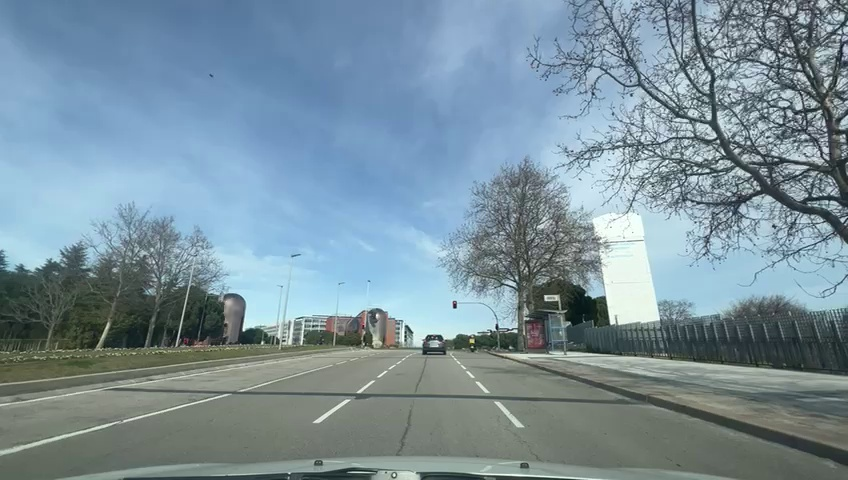
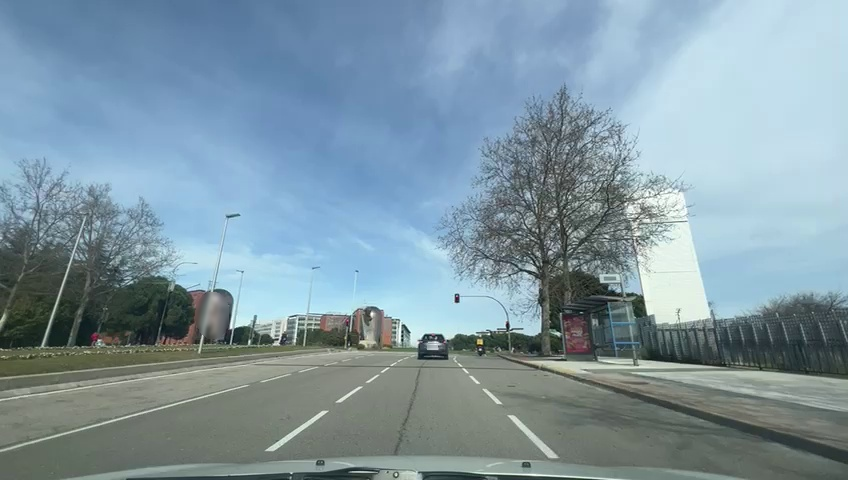
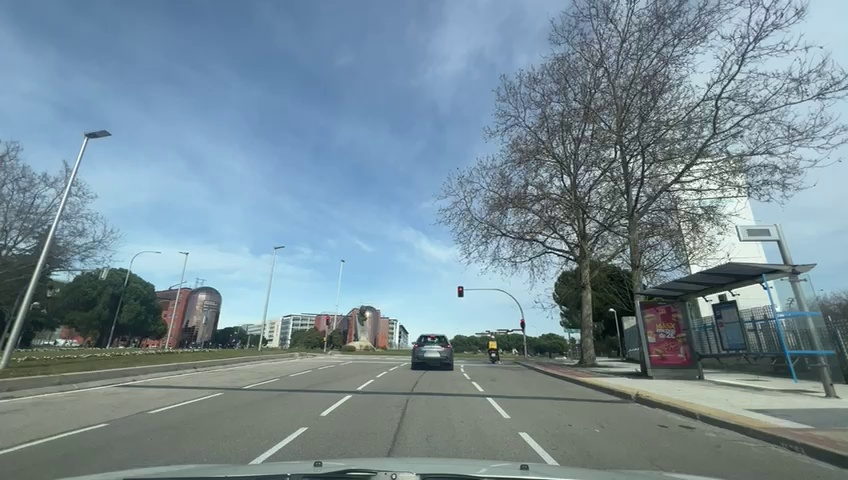
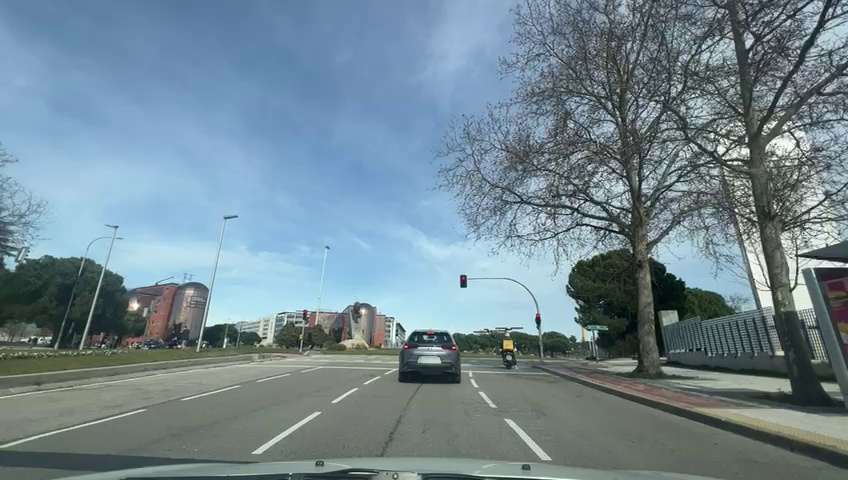
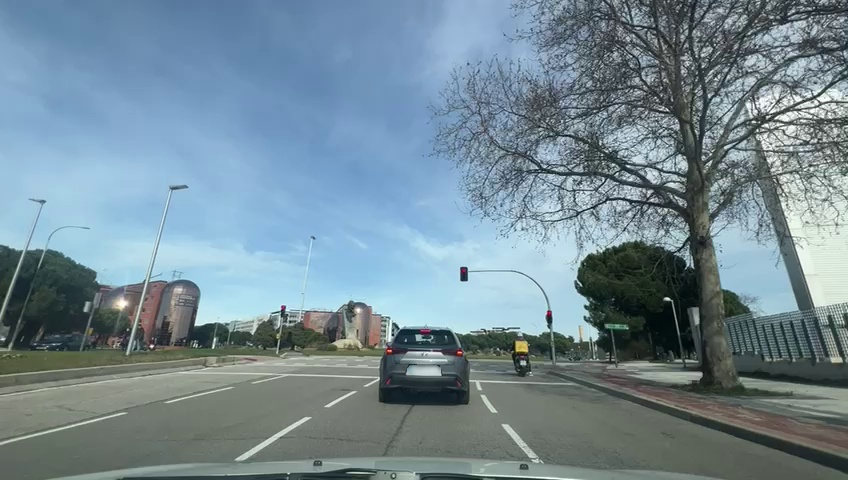
Situation: Traffic light
Question: Do you observe any red traffic light regulating the ego lane?
Answer: Yes
Reasoning: The Ego vehicle is traveling in the second lane from the right out of four, and there are three traffic lights (left, overhead, and on the right side) that affect it. All of them apply to the same directions. There are no specific traffic lights for the far-right or far-left lanes.

Situation: Traffic light
Question: What is the color of the traffic light regulating the ego lane?
Answer: Red
Reasoning: The Ego vehicle is traveling in the second lane from the right out of four, and there are three traffic lights (left, overhead, and on the right side) that affect it. All of them apply to the same directions. There are no specific traffic lights for the far-right or far-left lanes.

Situation: Traffic light
Question: Is the ego vehicle positioned in a dedicated right-turn lane before the traffic light?
Answer: No
Reasoning: The Ego vehicle is traveling in the second lane from the right out of four, and there are three traffic lights (left, overhead, and on the right side) that affect it. All of them apply to the same directions. There are no specific traffic lights for the far-right or far-left lanes.

Situation: Traffic light
Question: Is the ego vehicle positioned in a dedicated left-turn lane before the traffic light?
Answer: No
Reasoning: The Ego vehicle is traveling in the second lane from the right out of four, and there are three traffic lights (left, overhead, and on the right side) that affect it. All of them apply to the same directions. There are no specific traffic lights for the far-right or far-left lanes.

Situation: Traffic light
Question: Are multiple traffic lights regulating the ego direction of travel displaying different colors simultaneously?
Answer: No
Reasoning: The Ego vehicle is traveling in the second lane from the right out of four, and there are three traffic lights (left, overhead, and on the right side) that affect it. All of them apply to the same directions. There are no specific traffic lights for the far-right or far-left lanes.